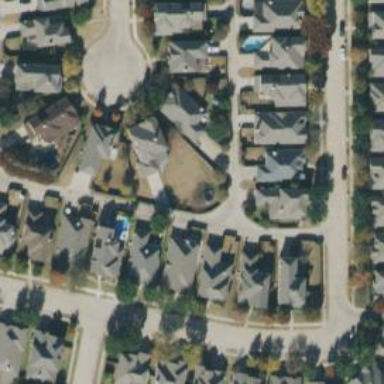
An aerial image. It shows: Alley classified as service road.